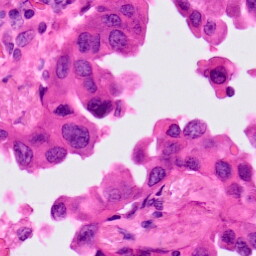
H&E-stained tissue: Lung